При каком соотношении между сопротивлениями $r_1, r_2, r_3$ и $r_4$ резисторов выполняется равенство $R_{12}=R_{34}$?  Резисторы собраны по схеме, показанной на рисунке.
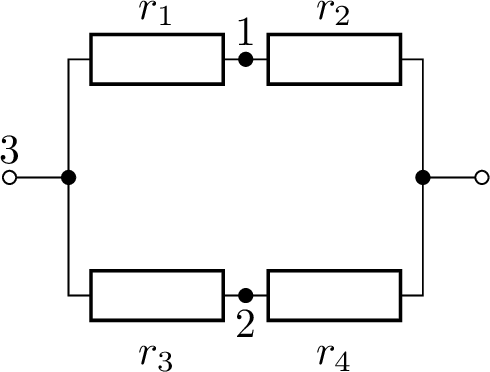
Решение: $$\frac{1}{R_{12}}=\frac{1}{R_{132}}+\frac{1}{R_{142}},$$где $R_{132}=r_{1}+r_{3}$, $R_{142}=r_{2}+r_{4}$ (последовательные соединения).$R_{132}$ и $R_{142}$ подсоединены к точкам $1$ и $2$ параллельно.Итак, $$\frac{1}{R_{12}}=\frac{1}{r_{1}+r_{3}}+\frac{1}{r_{2}+r_{4}}.$$Аналогично$$\frac{1}{R_{34}}=\frac{1}{r_{1}+r_{2}}+\frac{1}{r_{3}+r_{4}}.$$$$R_{12}=R_{34} \Longleftrightarrow \frac{1}{r_{1}+r_{3}}+\frac{1}{r_{2}+r_{4}}=\frac{1}{r_{1}+r_{2}}+\frac{1}{r_{3}+r_{4}} \\(r_{1}+r_{2})(r_{3}+r_{4})=(r_{1}+r_{3})(r_{2}+r_{4}) \\r_{1}r_{3}+r_{2}r_{4}=r_{1}r_{2}+r_{3}r_{4} \\r_{1}(r_{3}-r_{2})+r_{4}(r_{2}-r_{3})=0 \\(r_{3}-r_{2})(r_{1}-r_{4})=0 \\r_{2}=r_{3} \text{ или } r_{4}=r_{1}.$$
Ответ: $R_{12}=R_{34}$ если и только если $r_2=r_3$ или $r_1=r_4$.
Темы:
T, Электричество, Расчет цепей, Всероссийские, Электрические цепи